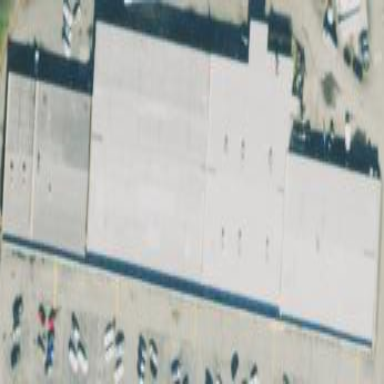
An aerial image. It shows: Retail building.